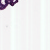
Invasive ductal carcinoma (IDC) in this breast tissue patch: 0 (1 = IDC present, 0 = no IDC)